Question: I need to add different class names to table columns. If there are more columns than class names they should be assigned equally. So let's say I have some variables like:
'''
var tableColumns = 5,
skipColumns = 1,
classNames = ['s','m','l'];
'''
In the end the class names for the columns should be more or less like (for this example)
'''
column 2 -> "s" // Column 1 is skipped
column 3 -> "m"
column 4 + 5 -> "l"
'''
or (if that's easier to do) like this
'''
column 2 + 3 -> "s" // Column 1 is skipped
column 4 -> "m"
column 5 -> "l"
'''
I tried to do this with two for loops, but it doesn't really work for every column count
'''
var tableColumns = 5,
skipColumns = 1,
classNames = ['s','m','l'],
columnsPerClass = Math.round(( tableColumns - skipColumns ) / classNames.length );
if( tableColumns > classNames.length ) {
for ( var i = 0; i < classNames.length; i++ ) {
// Loop through all class names
for ( var j = 0; j < columnsPerClass; j++ ) {
console.log(
'Column ' + ( i * columnsPerClass + j + skipColumns + 1 ) +
' / Class name: ' + classNames[ i ]
);
// Add class names to columns
}
}
}
'''
<URL>
For example if I set 'tableColumns' to 5 and 'skipColumns' to 1 the output is:
'''
"Column 2 / Class name: s"
"Column 3 / Class name: m"
"Column 4 / Class name: l"
'''
So column 5 is missing in the output.
I think it wasn't quite clear, what 'skipColumns' does. So I quickly created three examples.

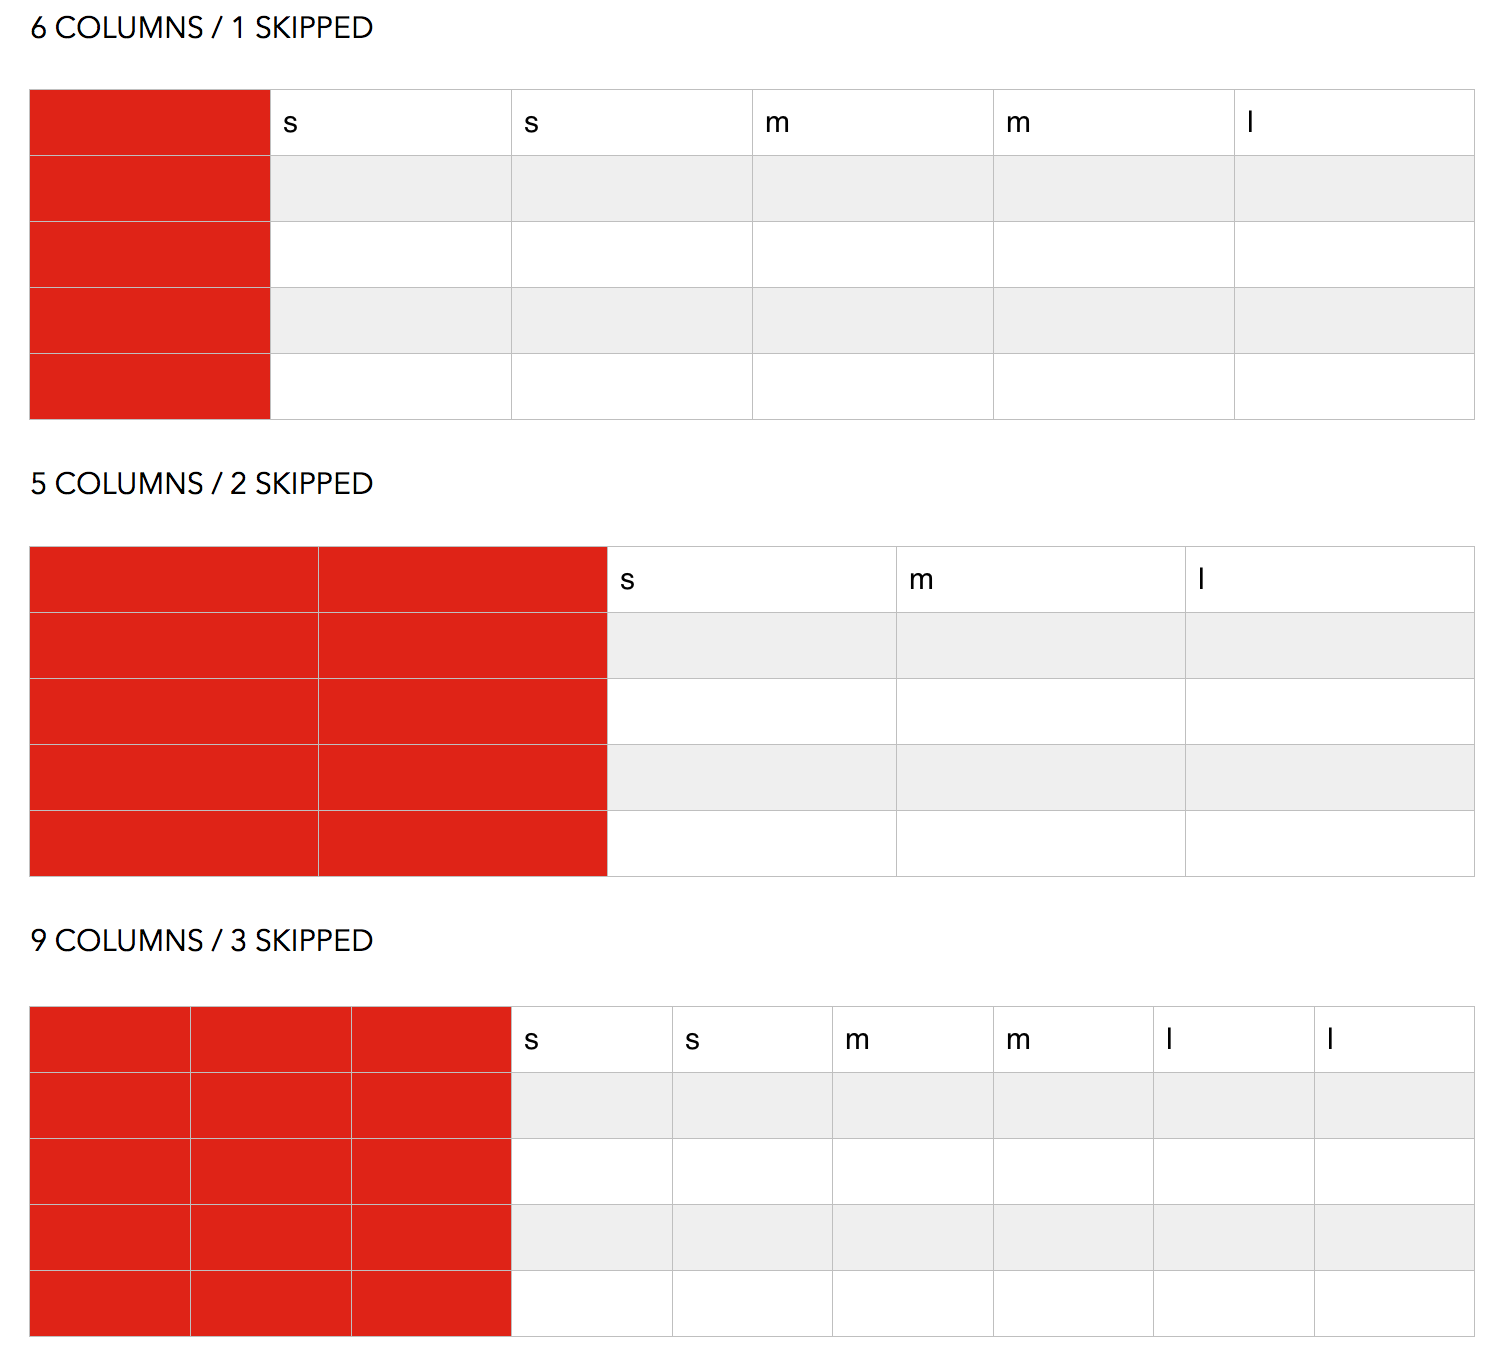
Answer: I don't think i quite understand what the skipColumns variable is supposed to mean, but i tried the following script to achieve what you described:
'''
var columns = 7;
var classNames = ['s', 'm', 'l'];
var skipColumns = [3];
var colsPerClass = Math.round((columns - skipColumns.length) / classNames.length);
var colClassNames = [];
for (var i = 0; i < classNames.length; i++) {
var currentClassCount = 1;
while (currentClassCount <= colsPerClass) {
colClassNames[colClassNames.length] = classNames[i];
currentClassCount++;
}
}
if (colClassNames.length < columns) {
var currentClassCount = 1;
colsPerClass = 1;
i = 0;
while (currentClassCount <= colsPerClass) {
colClassNames[colClassNames.length] = classNames[i];
currentClassCount++;
i = i < (classNames.length) ? i++ : 0;
}
}
console.log(colClassNames);
function findValue(val, array) {
var iterator = array.length;
if (iterator <= 0)
return false;
while (iterator--) {
if (array[iterator] == val){
return true;
}
}
return false;
}
var skippedColumns = 0;
var columnsWithClassNames = [];
for (var i = 1; i <= columns; i++) {
if (!findValue(i, skipColumns)) {
columnsWithClassNames[columnsWithClassNames.length] = { ColNumber: i };
columnsWithClassNames[columnsWithClassNames.length - 1].ClassName = colClassNames[i - (1 + skippedColumns)];
} else {
skippedColumns++;
}
}
console.log(columnsWithClassNames);
'''
and i was able to achieve the result you described in your response to @RobH. It is possible to make this operation a bit more efficient, but i guess we need to know the impact of the skipColumns variable.
In the current form, the script will result in an array of JSON objects, containing the column number and the class name for that column as follows (based on your example):
'''
[Object { ColNumber=1, ClassName="s"}, Object { ColNumber=2, ClassName="s"}, Object { ColNumber=3, ClassName="m"}, Object { ColNumber=4, ClassName="m"}, Object { ColNumber=5, ClassName="l"}, Object { ColNumber=6, ClassName="l"}]
'''
This might not be your desired format, but the algorithm seems to achieve what you intend.